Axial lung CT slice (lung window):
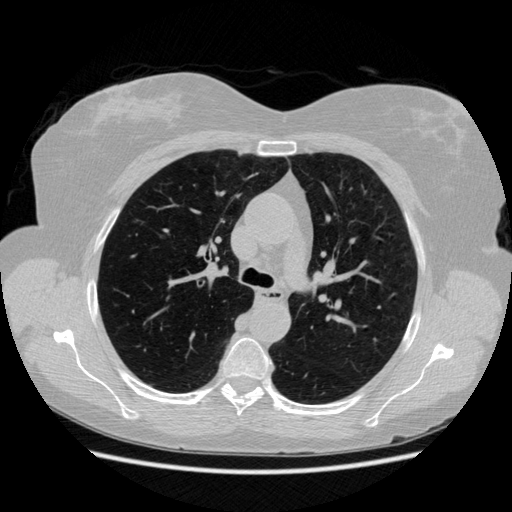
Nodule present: no